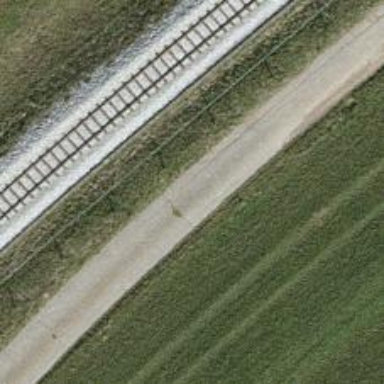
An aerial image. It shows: Asphalt track with grade1 surface.